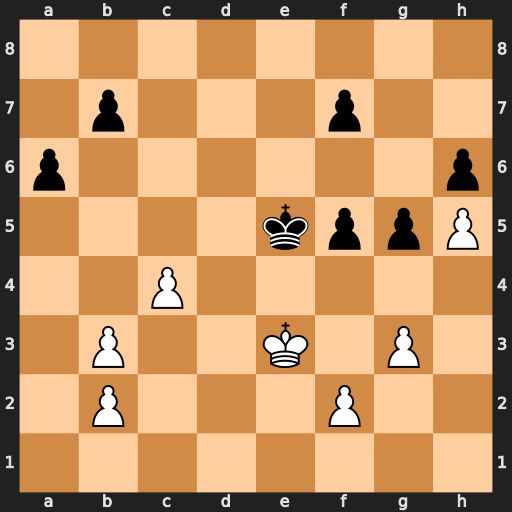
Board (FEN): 8/1p3p2/p6p/4kppP/2P5/1P2K1P1/1P3P2/8
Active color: w
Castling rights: -
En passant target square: g6
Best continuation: f4+ gxf4+ gxf4+